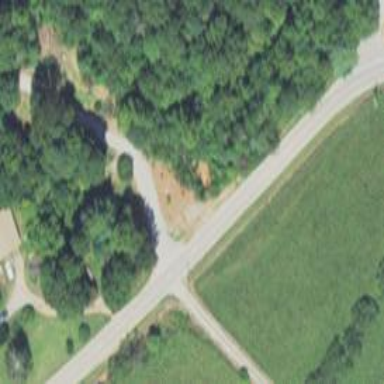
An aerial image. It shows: Driveway leading to service road.